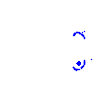
Particle: proton